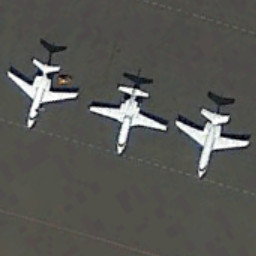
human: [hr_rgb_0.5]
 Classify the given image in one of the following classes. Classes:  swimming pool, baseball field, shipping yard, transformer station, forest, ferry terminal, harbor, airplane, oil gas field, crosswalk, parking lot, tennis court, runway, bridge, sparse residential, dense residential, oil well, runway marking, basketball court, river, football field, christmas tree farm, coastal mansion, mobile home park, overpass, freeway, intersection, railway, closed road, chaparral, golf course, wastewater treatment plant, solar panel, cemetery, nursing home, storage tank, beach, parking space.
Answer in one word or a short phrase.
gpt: airplane